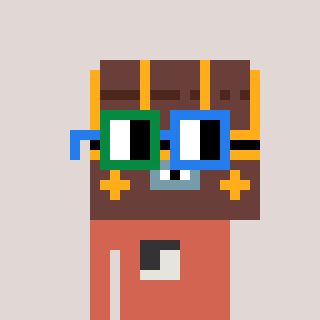
a pixel art character with square green and blue glasses, a treasure chest-shaped head and a peachy-colored body on a warm background